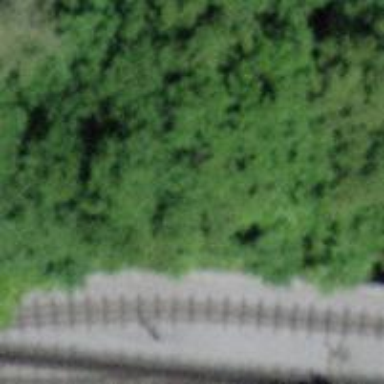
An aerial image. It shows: Tunnel with steps inside.